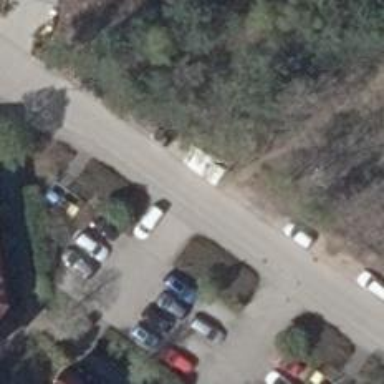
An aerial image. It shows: Road serving as parking aisle.